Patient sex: M
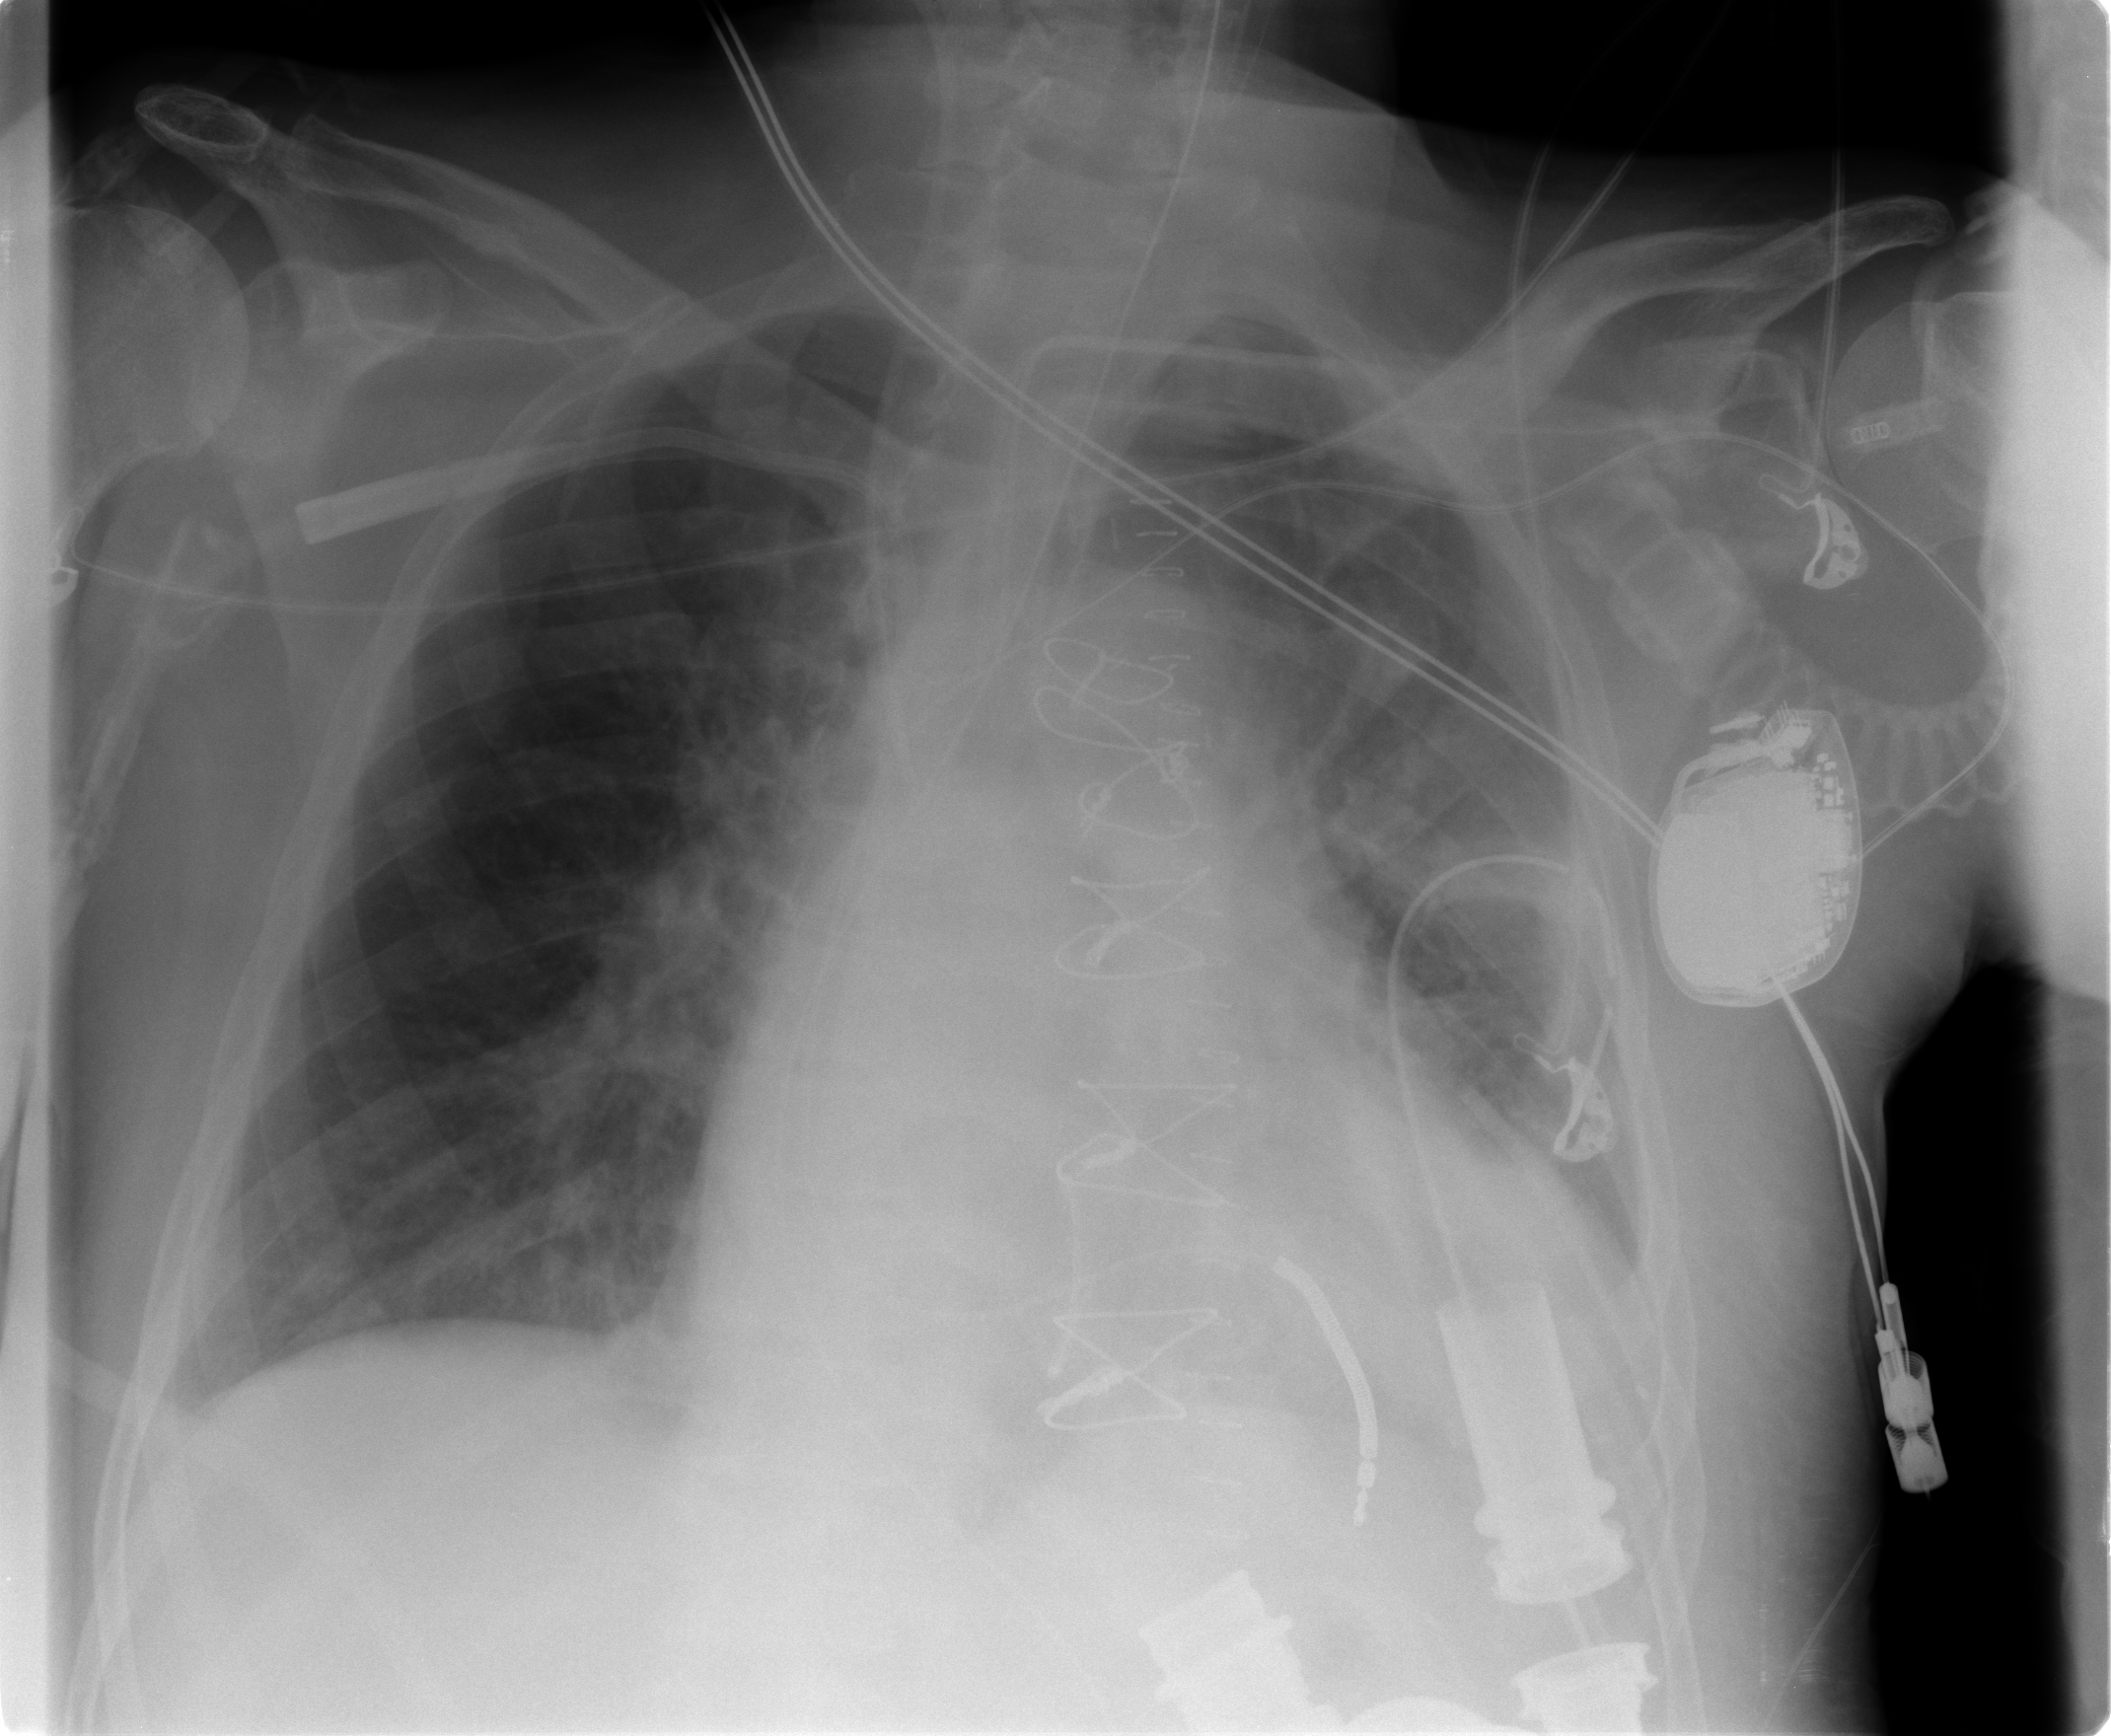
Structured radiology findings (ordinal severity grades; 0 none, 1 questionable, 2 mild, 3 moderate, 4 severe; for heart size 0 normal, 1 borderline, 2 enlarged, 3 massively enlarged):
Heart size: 3
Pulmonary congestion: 0
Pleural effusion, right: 0
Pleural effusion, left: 2
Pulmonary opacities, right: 0
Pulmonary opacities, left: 1
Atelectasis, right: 0
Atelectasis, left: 2